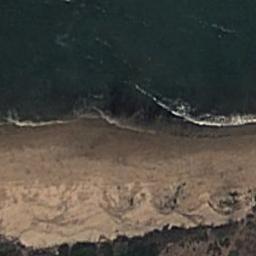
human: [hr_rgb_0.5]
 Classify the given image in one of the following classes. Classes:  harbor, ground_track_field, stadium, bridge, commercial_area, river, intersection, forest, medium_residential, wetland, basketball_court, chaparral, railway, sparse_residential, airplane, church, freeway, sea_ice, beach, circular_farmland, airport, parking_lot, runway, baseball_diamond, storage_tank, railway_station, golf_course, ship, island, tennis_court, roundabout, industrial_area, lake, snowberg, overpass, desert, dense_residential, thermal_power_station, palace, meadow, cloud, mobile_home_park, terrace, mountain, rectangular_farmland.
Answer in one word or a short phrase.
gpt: beach